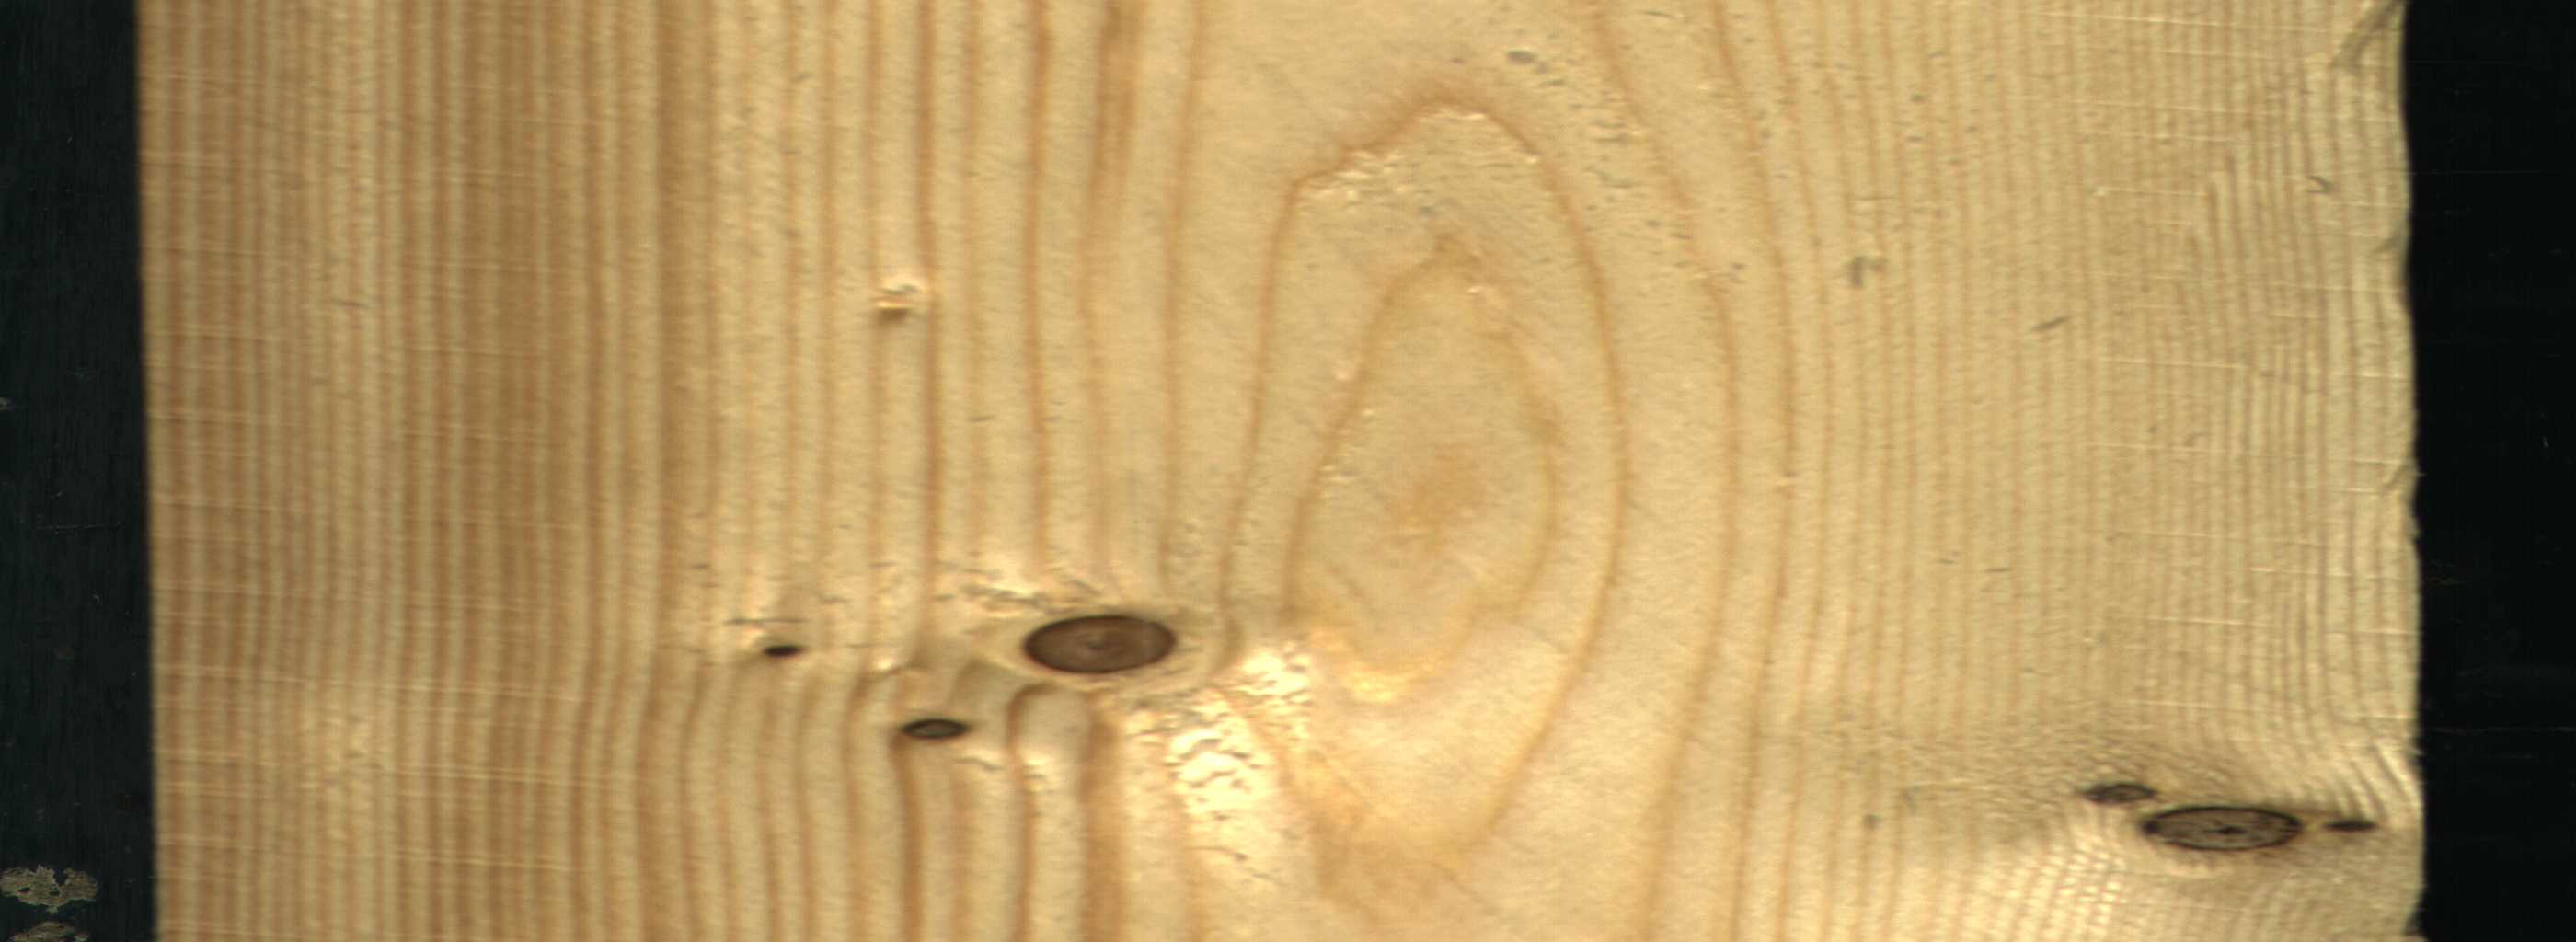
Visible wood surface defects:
Dead_Knot
Dead_Knot
Dead_Knot
Dead_Knot
Live_Knot
Live_Knot